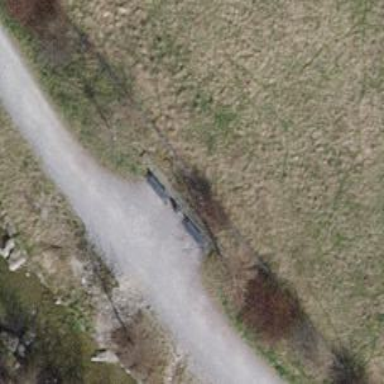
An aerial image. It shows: Brown bench in the vicinity.